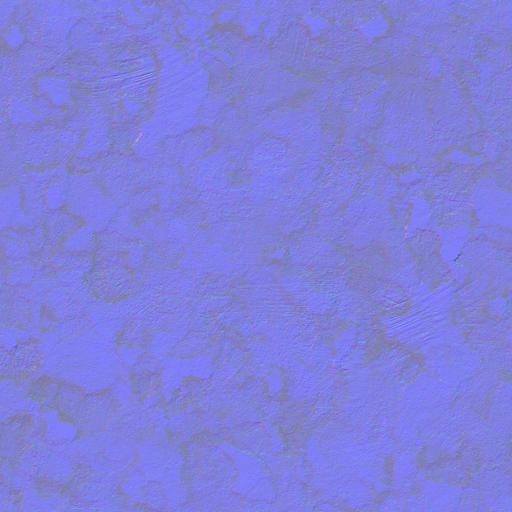
concrete patches plaster uniform